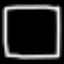
Label: square